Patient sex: M
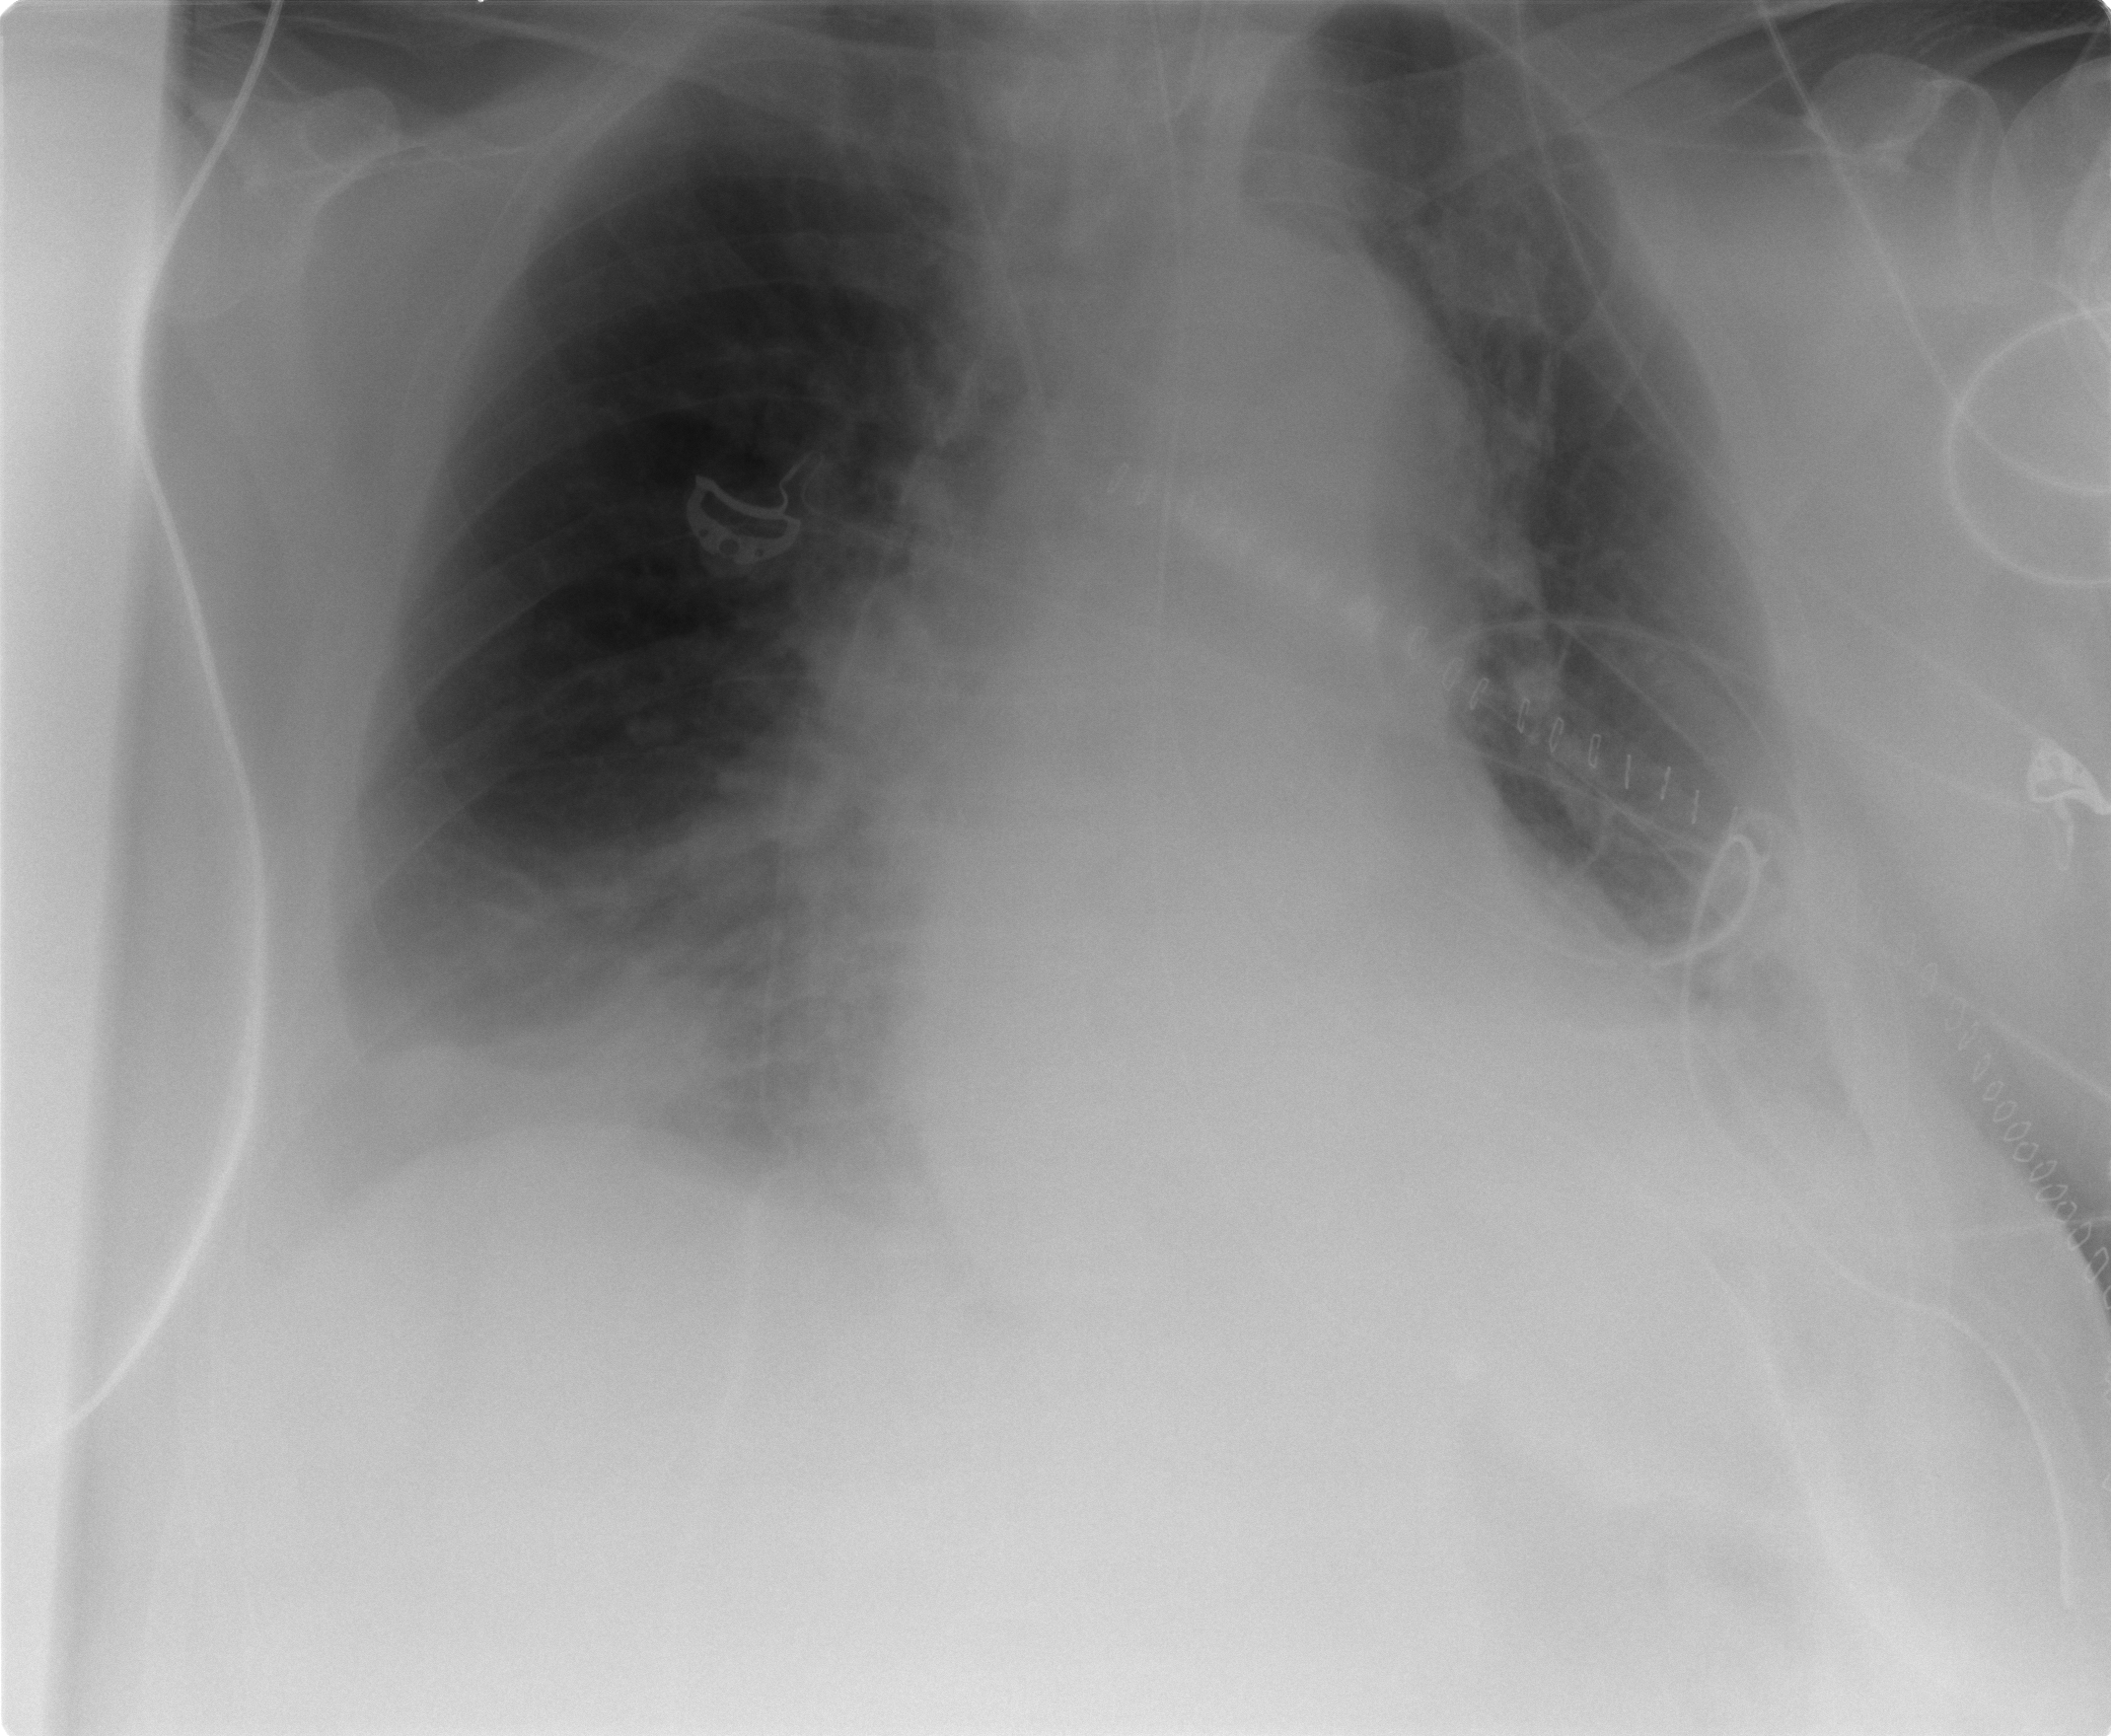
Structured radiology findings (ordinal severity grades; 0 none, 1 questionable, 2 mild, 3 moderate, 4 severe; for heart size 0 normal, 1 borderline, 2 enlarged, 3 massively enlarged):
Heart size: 2
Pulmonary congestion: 2
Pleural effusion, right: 3
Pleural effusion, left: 3
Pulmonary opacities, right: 2
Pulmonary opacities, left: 1
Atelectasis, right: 3
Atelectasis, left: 3